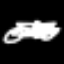
Label: squiggle